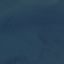
Label: SeaLake